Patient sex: M
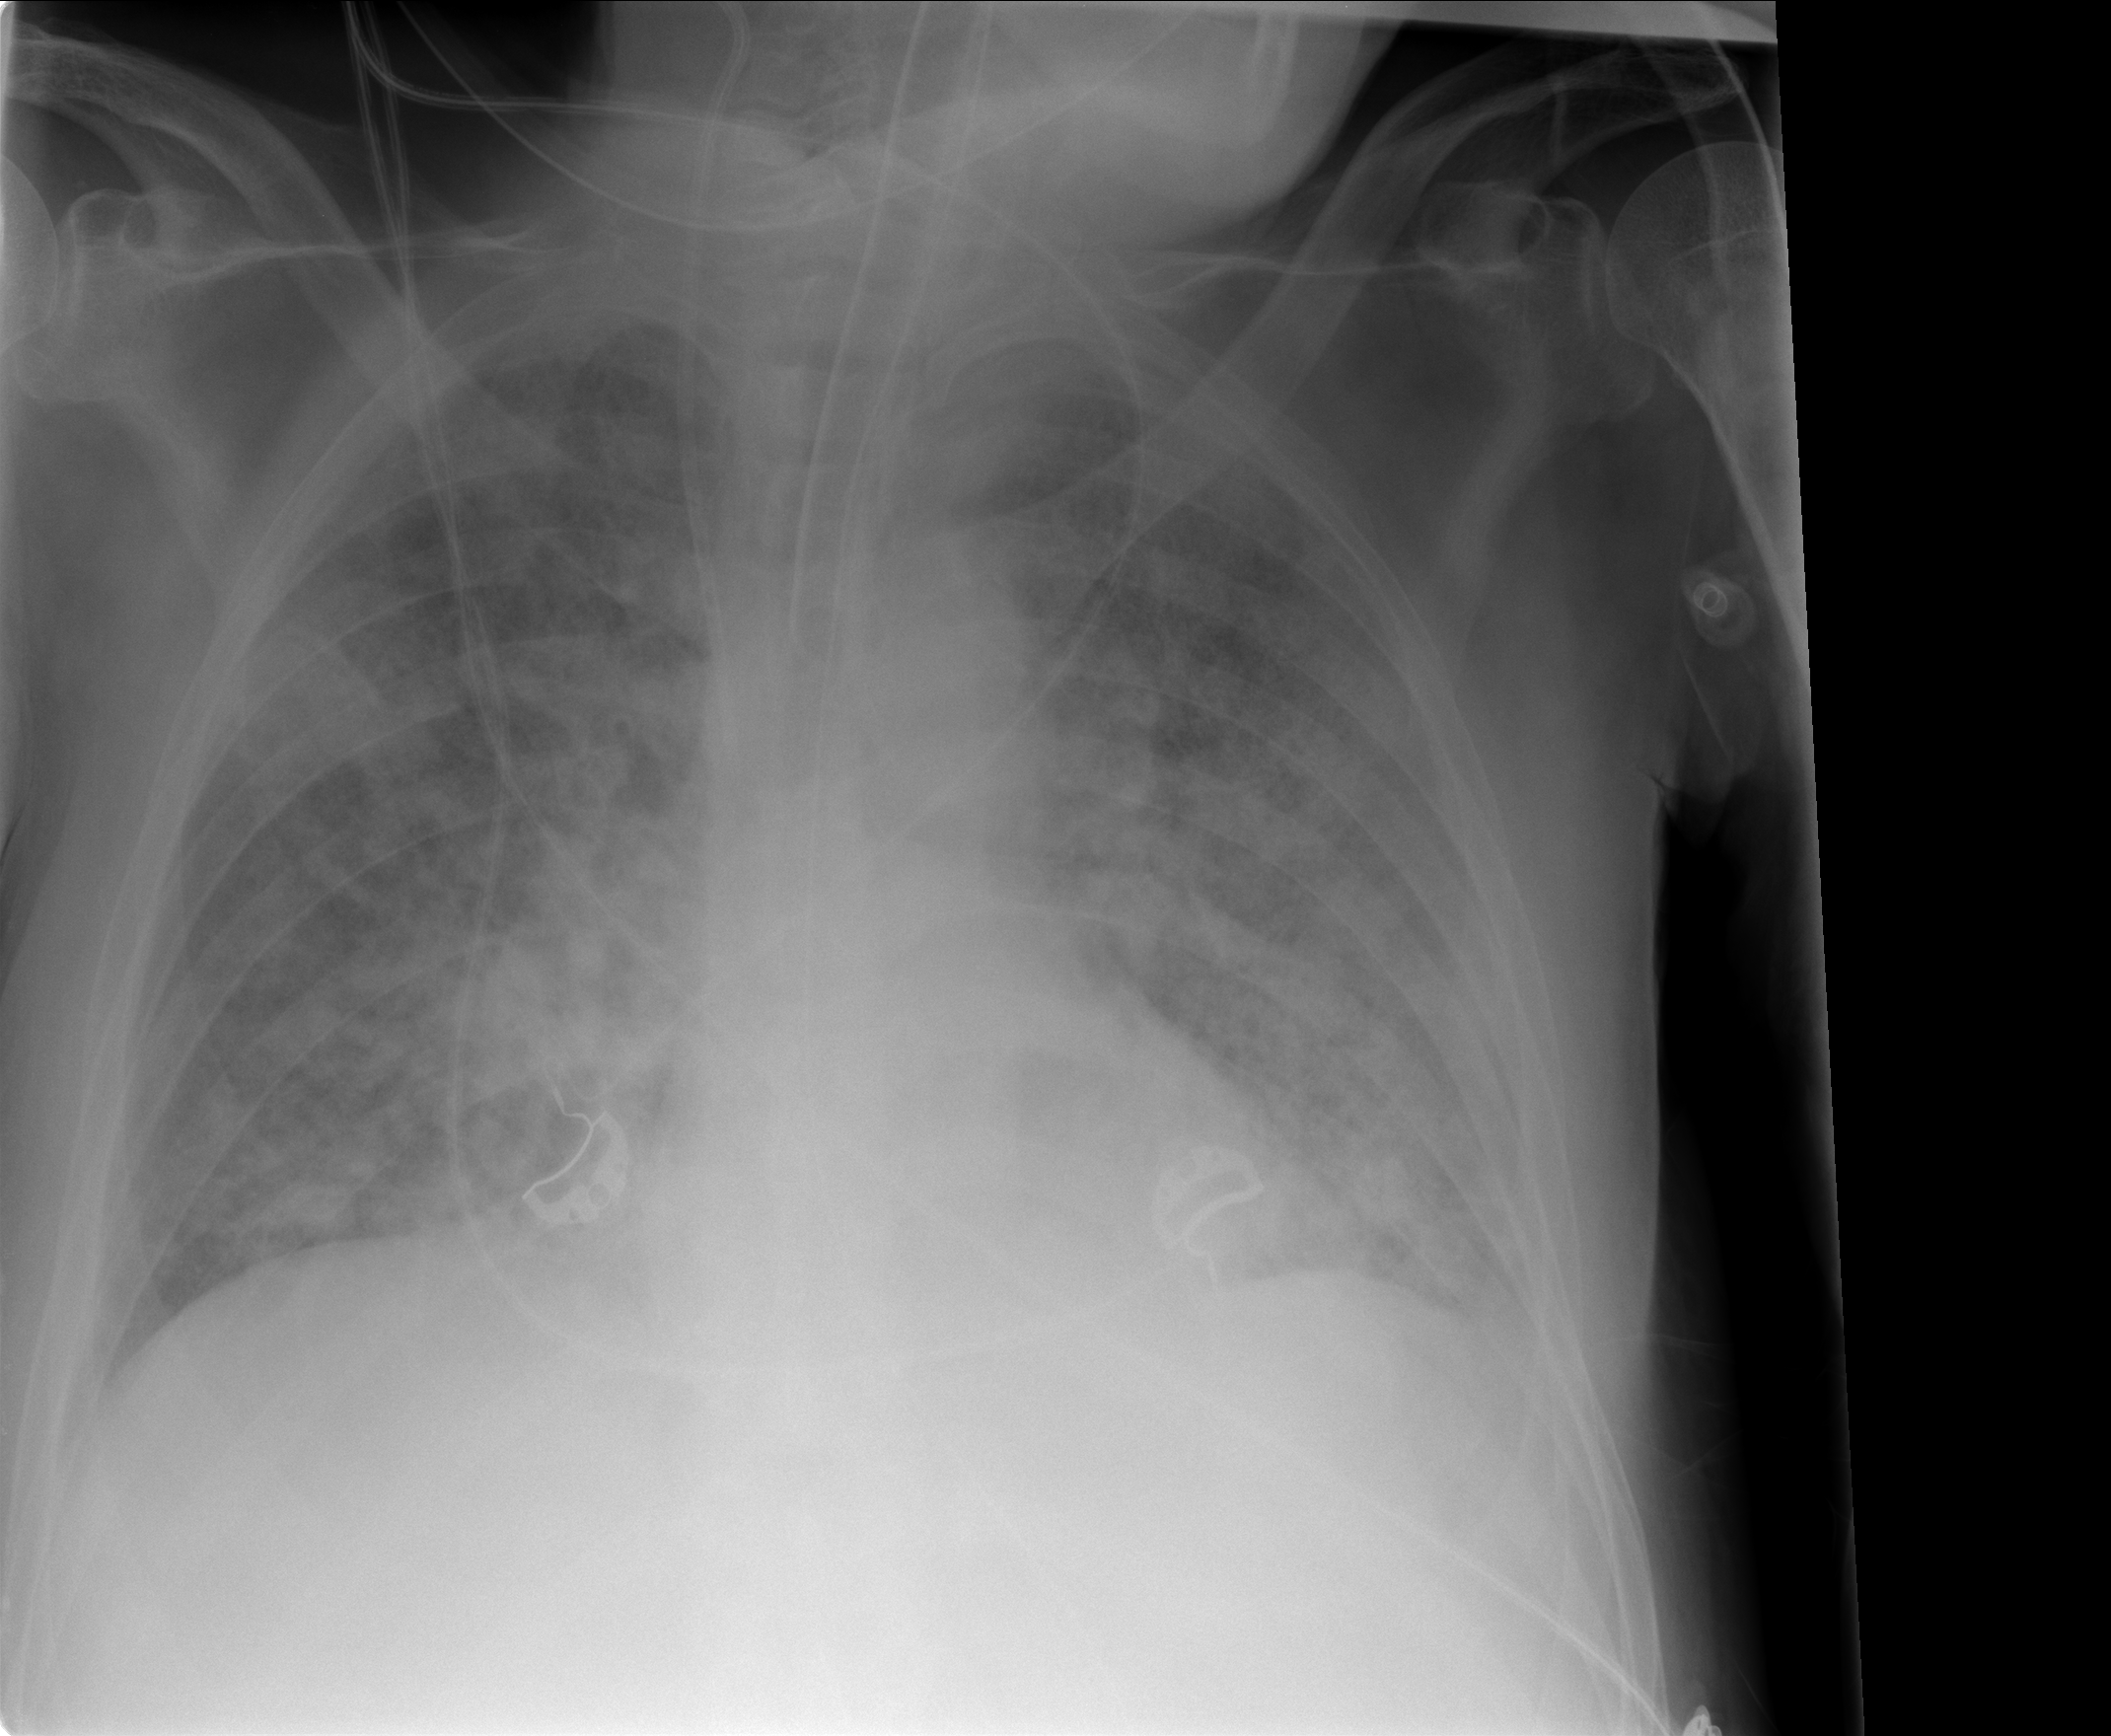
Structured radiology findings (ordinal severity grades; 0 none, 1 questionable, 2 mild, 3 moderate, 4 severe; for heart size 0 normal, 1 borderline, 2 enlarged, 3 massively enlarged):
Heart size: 0
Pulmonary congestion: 2
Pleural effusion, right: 0
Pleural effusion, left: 2
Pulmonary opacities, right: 3
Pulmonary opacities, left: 4
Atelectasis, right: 2
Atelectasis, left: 3